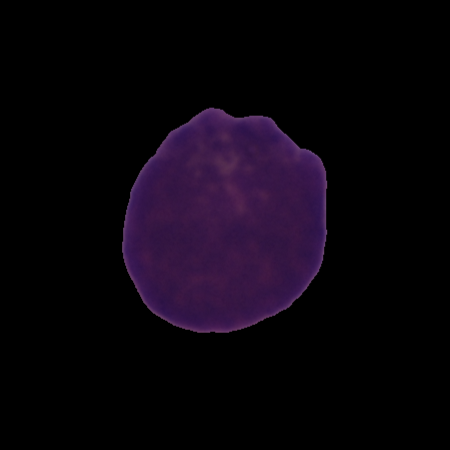
Label: healthy